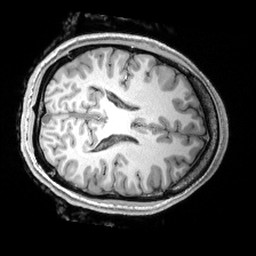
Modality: T1w
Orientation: axial
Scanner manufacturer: siemens
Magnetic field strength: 3 T
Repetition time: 2.53 s
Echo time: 0.00299 s